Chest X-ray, PA view. Patient: 65 years old, sex F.
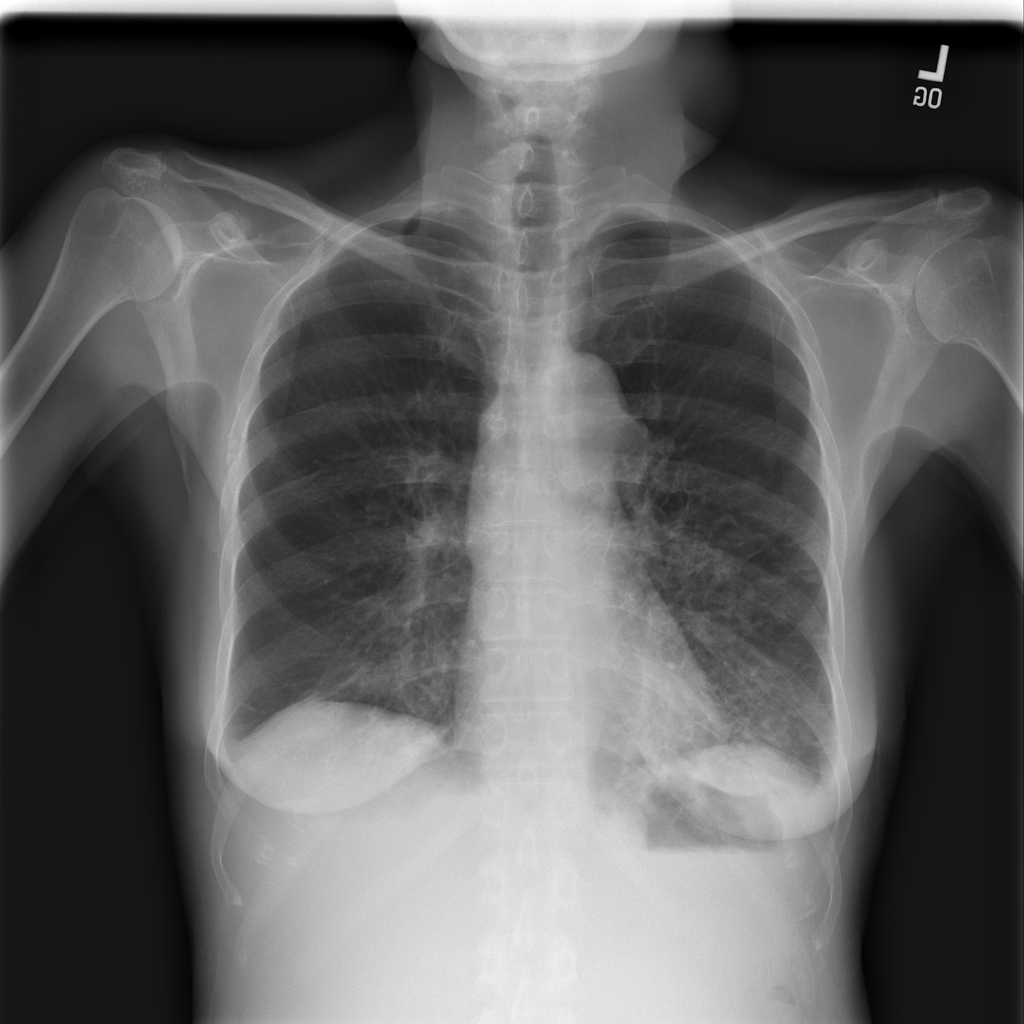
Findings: No Finding